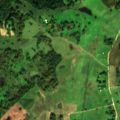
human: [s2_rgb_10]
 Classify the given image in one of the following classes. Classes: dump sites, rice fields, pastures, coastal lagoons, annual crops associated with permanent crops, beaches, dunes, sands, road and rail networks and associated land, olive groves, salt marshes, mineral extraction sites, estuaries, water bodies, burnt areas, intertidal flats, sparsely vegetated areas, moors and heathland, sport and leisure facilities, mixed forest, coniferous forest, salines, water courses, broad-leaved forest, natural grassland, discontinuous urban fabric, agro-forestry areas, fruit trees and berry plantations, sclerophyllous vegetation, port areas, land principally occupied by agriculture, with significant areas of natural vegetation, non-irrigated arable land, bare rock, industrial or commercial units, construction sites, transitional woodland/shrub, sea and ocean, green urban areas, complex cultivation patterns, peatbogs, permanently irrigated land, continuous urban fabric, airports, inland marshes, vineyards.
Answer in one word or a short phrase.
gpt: non-irrigated arable land, pastures, land principally occupied by agriculture, with significant areas of natural vegetation